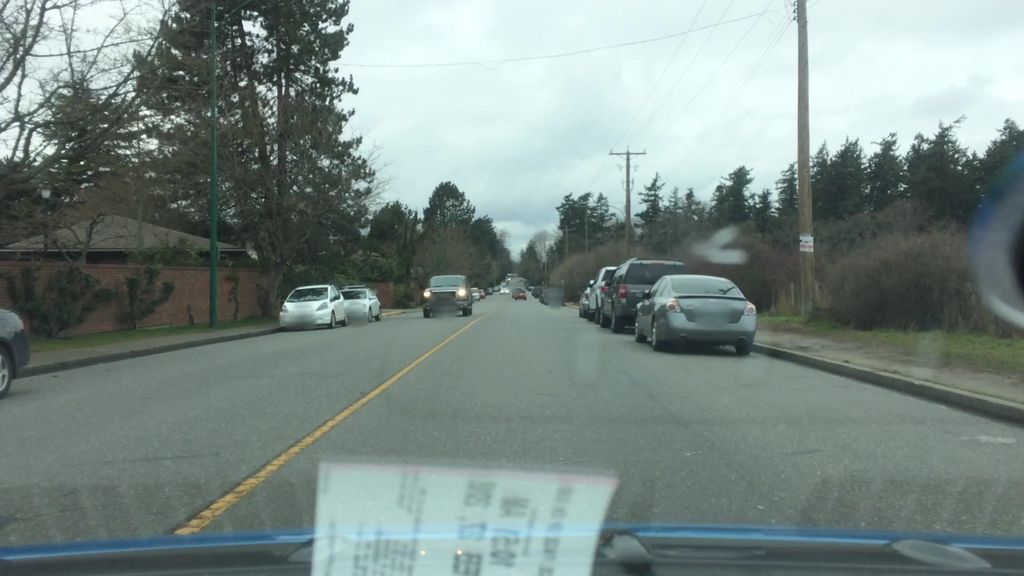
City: victoria